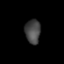
Tissue: prostate
Cell type: T cells
Senescence score: 0.3464
Nuclear area (px): 363
Mean DAPI intensity: 69.57